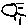
Label: sun